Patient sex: F
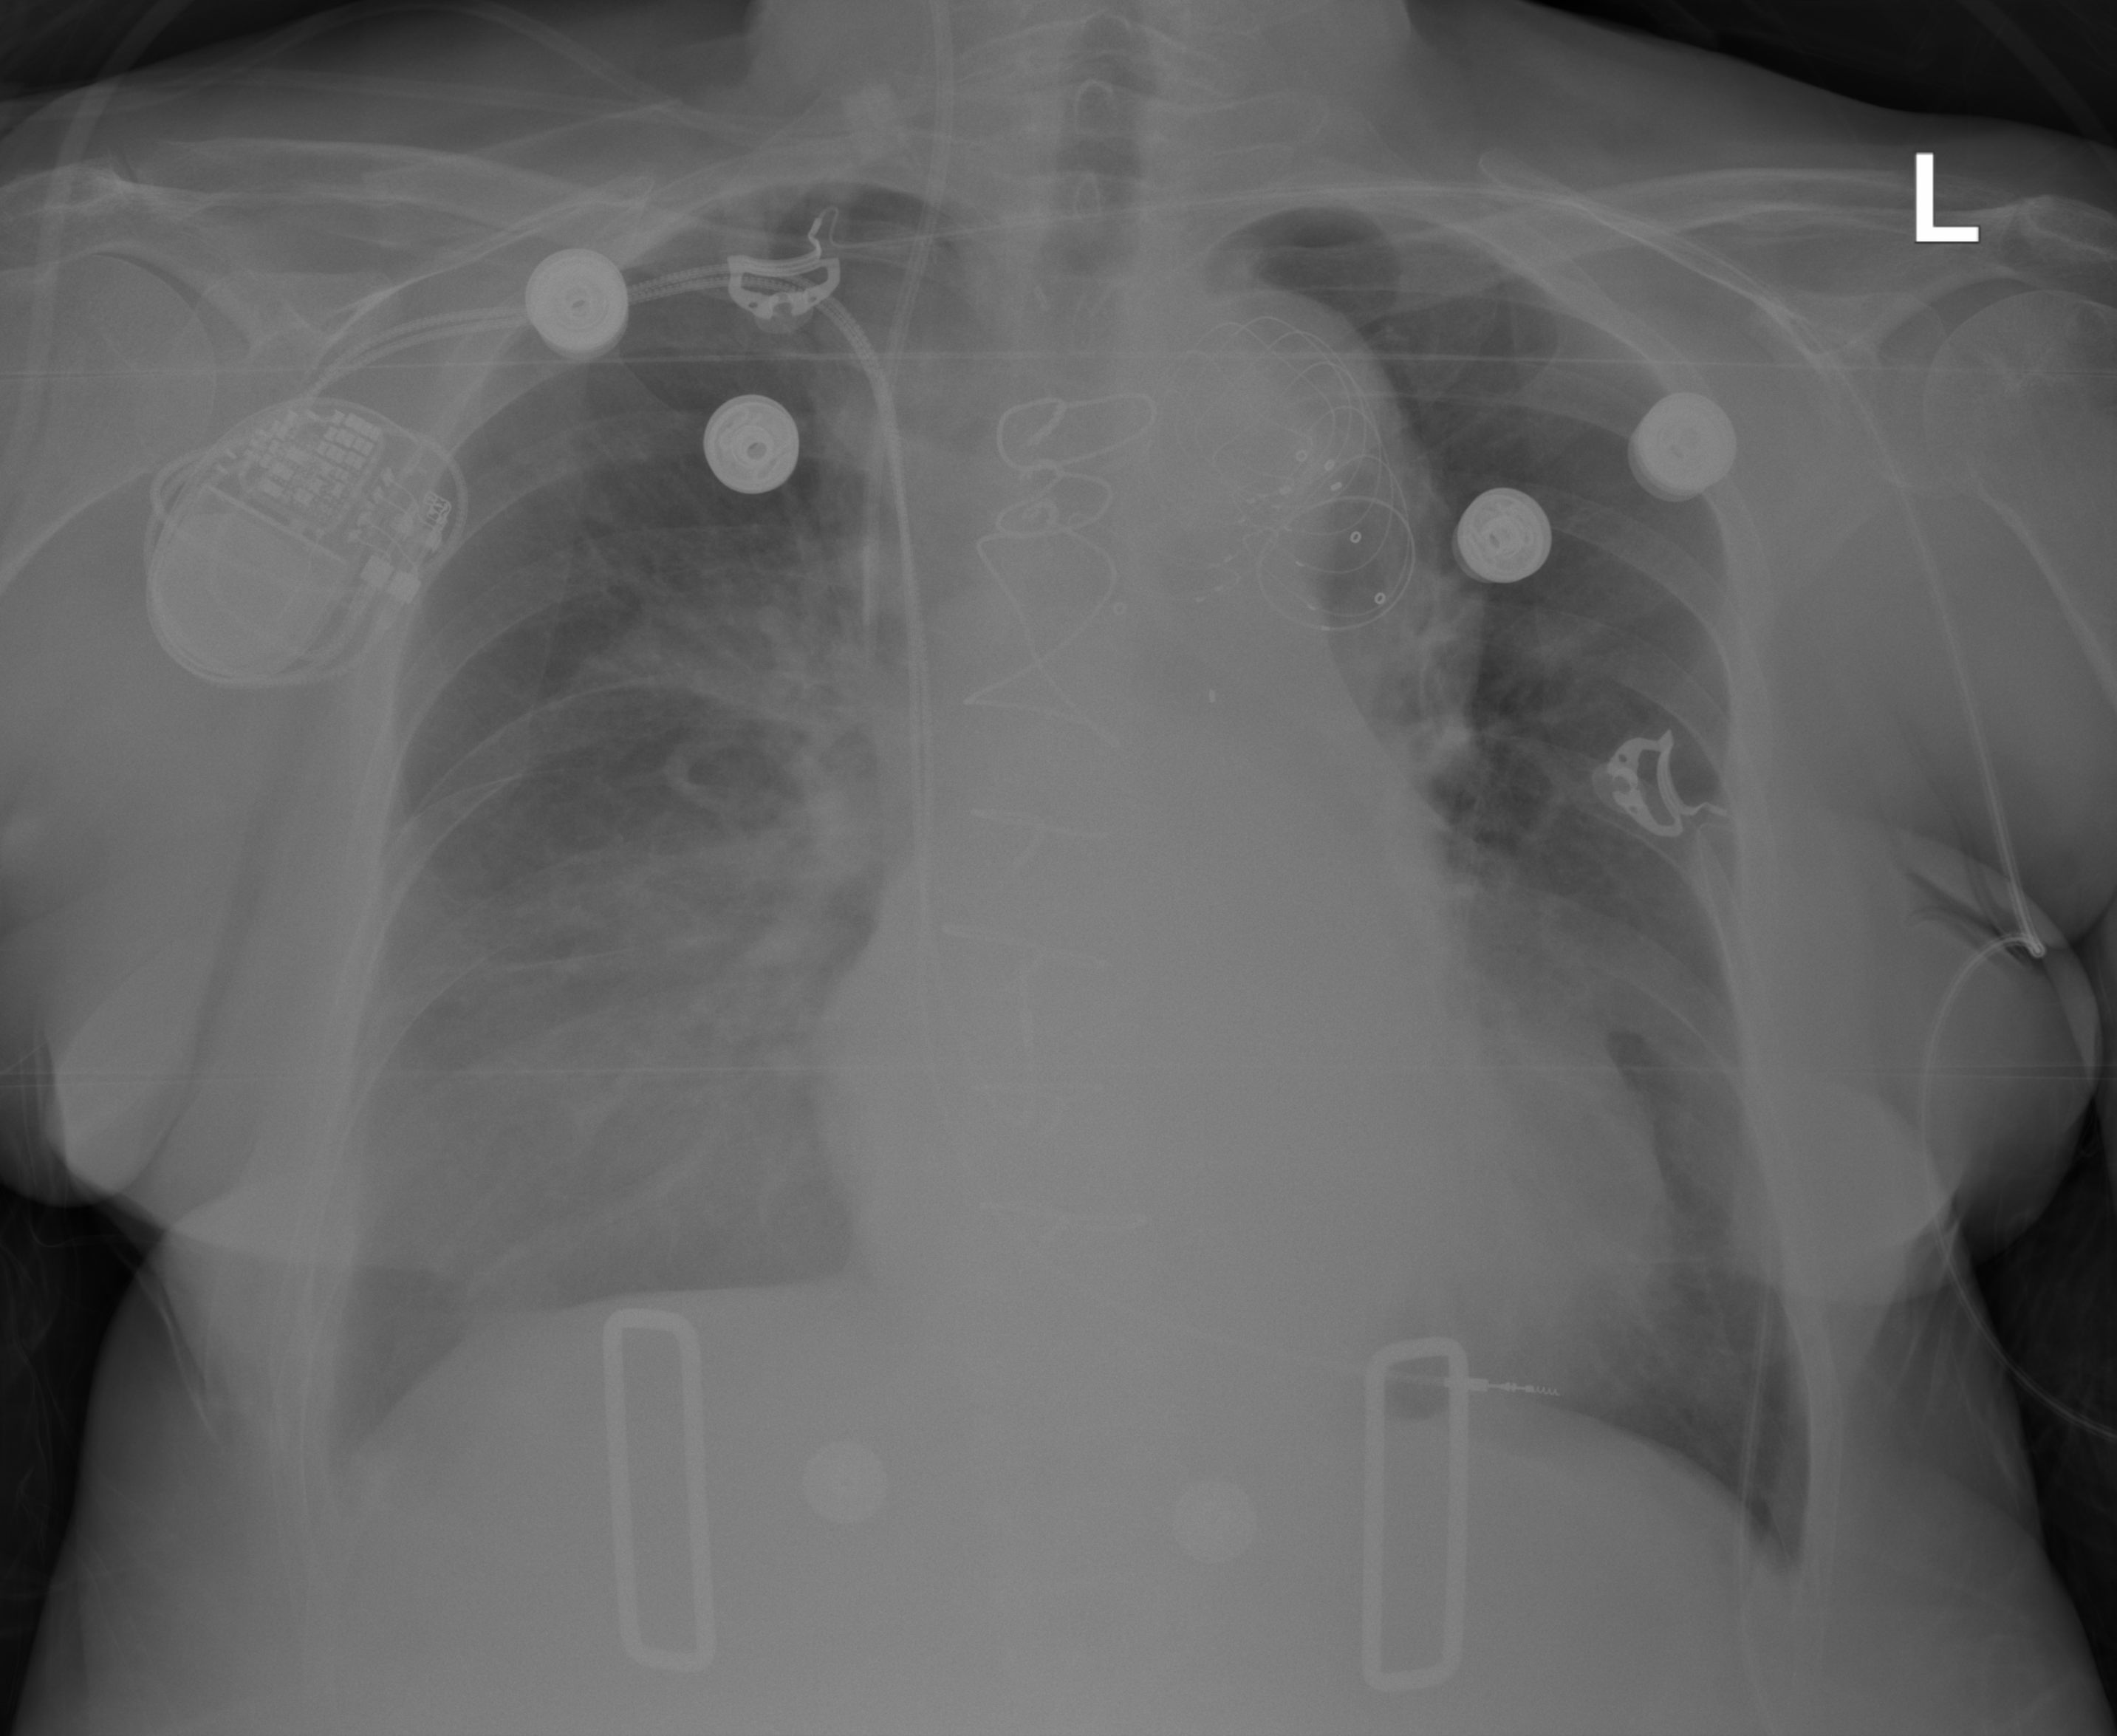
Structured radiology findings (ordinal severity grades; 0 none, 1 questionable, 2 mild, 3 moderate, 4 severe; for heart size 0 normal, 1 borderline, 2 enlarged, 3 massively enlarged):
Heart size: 0
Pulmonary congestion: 0
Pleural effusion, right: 2
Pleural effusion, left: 0
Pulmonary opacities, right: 0
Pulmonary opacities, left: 0
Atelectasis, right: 2
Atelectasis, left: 0